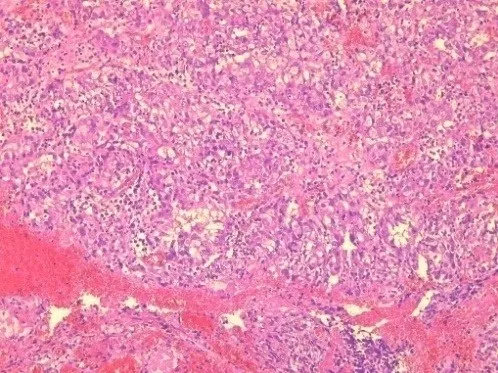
Solid sheet of tumor cells (HEx40).
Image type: pathology (h&e)